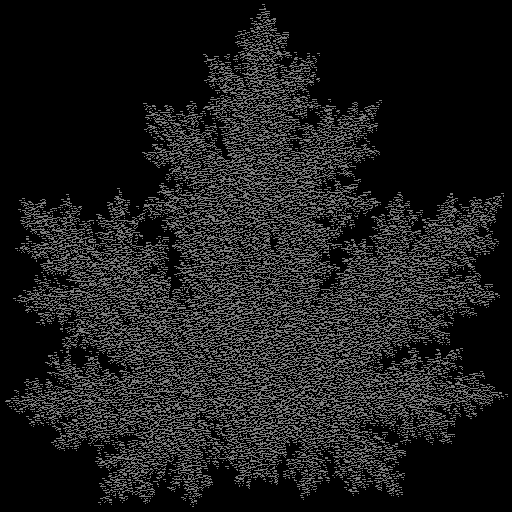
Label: maple_leaf